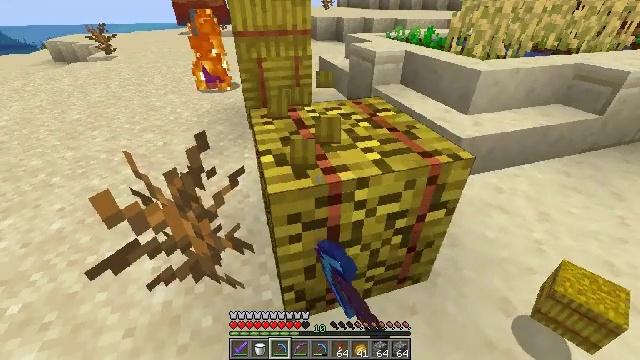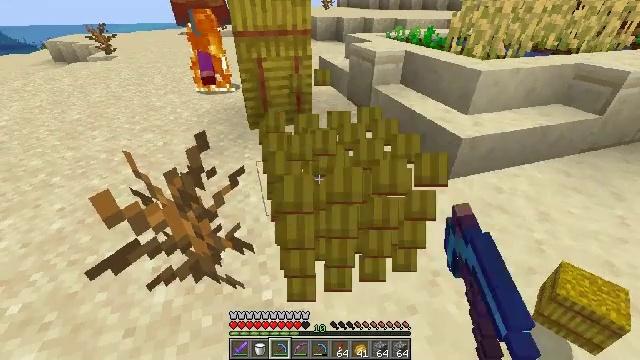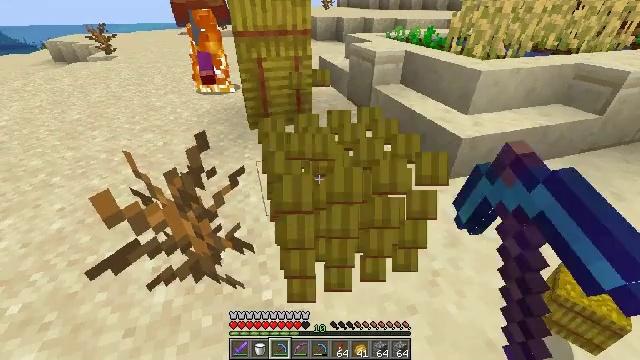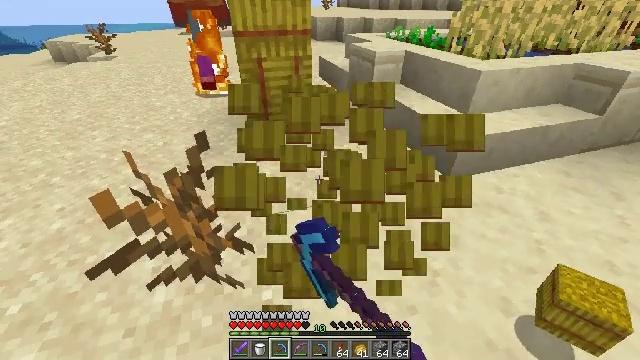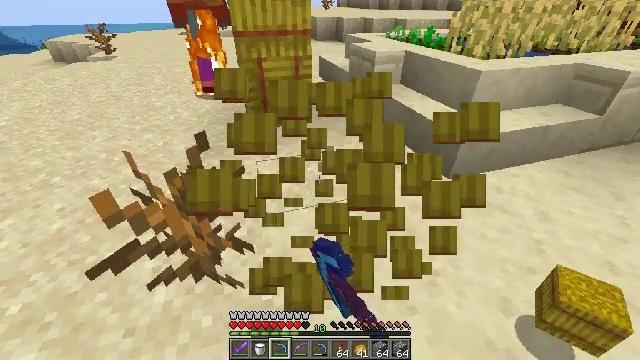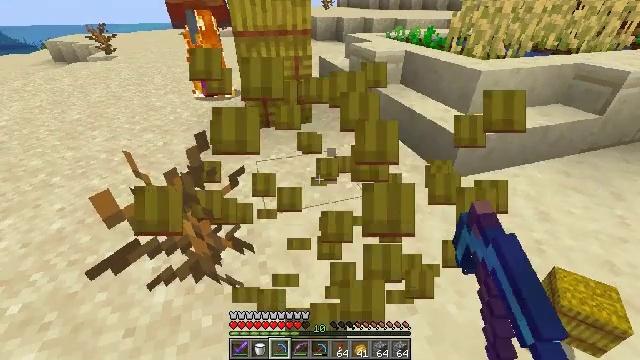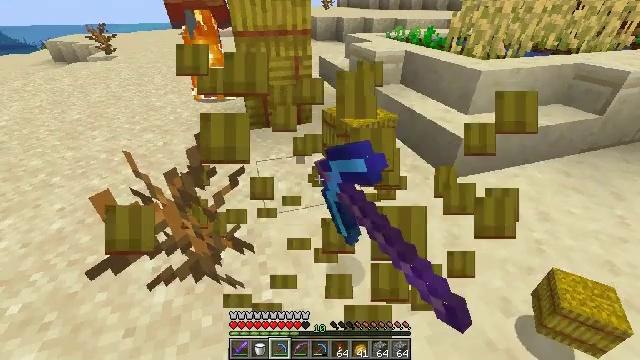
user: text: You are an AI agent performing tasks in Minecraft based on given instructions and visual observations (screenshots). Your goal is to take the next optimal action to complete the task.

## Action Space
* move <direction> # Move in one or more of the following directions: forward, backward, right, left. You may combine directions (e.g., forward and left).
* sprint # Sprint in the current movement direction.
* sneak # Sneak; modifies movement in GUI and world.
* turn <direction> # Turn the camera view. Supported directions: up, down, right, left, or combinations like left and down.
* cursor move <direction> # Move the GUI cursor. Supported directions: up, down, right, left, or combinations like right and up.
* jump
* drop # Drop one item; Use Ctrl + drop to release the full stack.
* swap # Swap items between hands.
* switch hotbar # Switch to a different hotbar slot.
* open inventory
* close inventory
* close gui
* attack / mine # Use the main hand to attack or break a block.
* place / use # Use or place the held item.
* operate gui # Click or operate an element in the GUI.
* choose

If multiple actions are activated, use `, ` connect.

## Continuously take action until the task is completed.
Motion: motion action
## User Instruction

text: Gather hay blocks from the farm.
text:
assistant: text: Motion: attack / mine
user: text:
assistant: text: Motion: attack / mine
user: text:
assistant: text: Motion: attack / mine
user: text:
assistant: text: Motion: attack / mine
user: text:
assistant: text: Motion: attack / mine
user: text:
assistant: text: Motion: attack / mine
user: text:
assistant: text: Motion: attack / mine